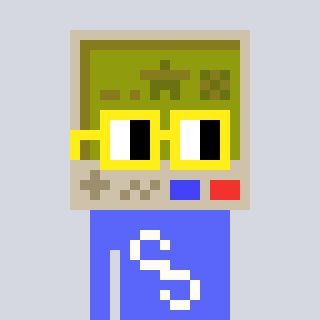
a pixel art character with square yellow glasses, a gameboy-shaped head and a purple-colored body on a cool background